Question: Some background, skip to the 2nd paragraph to get to the question. I have tried quite a few editors like your typical developer and still my all-time favorite was Homesite/ColdFusion Studio before it was sucked into Dreamweaver and I trust most of you will agree with me that well, yea.. Dreamweaver. Anyway, I've been running Sublime Text 2 and it's ok but I feel I need more of an IDE than a text editor. To that end I have been using NetBeans for a few months. I'm starting to love it. At home I use a Mac with TextMate and Coda but I wouldn't mind moving to NetBeans completely however there are a few issues that bother me. Most notably its XSL editing is annoying for a few reasons and then secondly this JavaScript issue I've been having.
I like the ability to jump around a JavaScript file using ctrl+click on methods and such, alt+back to move back and being able to see the outline of your methods and classes in the navigator. However my issue is that in my Javascript files NetBeans doesn't seem to be able to figure out my class and its methods. I use a pattern for writing my singleton classes that has proved indispensable for me. I write such classes as follows:
'''
// create class to contain code for this page
var FieldMgmt = function() {
// vars local to the class
var Fields = {}; // Store the form fields of the class
return {
// startup method
init: function() {
// initialize properties
console.log('field management intialized');
// capture the fields
this.Fields = Fields = {
field1: $('select[name=field1]') // field One
,field2: $('select[name=field2]') // field Two
,field3: $('select[name=field3]') // field Three
};
this.initEvents(); // setup events
}
// initialize events
,initEvents: function(){
}
// method 1
,method1: function(arg1, arg2){
}
// method 2
,method2: function(arg1, arg2){
}
}; // end return of FieldMgmt
}(); // end FieldMgmt
// start the code for this page
$(document).ready( function(doc){ FieldMgmt.init(); } );
'''
And below is a picture of what shows up in my navigator for this file:

As you can see, none of my methods show up in the navigator such as 'initEvents', 'method1', 'method2', etc. ctrl+click-ing a method call as well doesn't go to the method declaration. So NetBeans just doesn't know this is a class. I've had similar problems with this pattern before in other editors, for instance NotePad++ and I was able to get the editor to figure out my file by modifying the regular expressions used to parse the file.
I can survive without this feature but if I could get this to work then this would be my editor of choice as these files can get rather large and being able to see all the methods and jump around the file quickly by ctrl+click-ing, etc. would be fantastic.
I'm using NetBeans 7.3 with everything updated to the latest as of today on Windows Server 2003. Any help would be greatly appreciated. Is there anyway for me to modify NetBeans in order for it to be aware of my methods? Are there plugins for this? Thanks in advance.
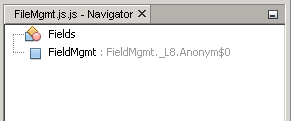
Answer: In your example code you return a closure that keeps a variable named 'Fields' as "private" but the first thing you do in init is expose it publicly by declaring this.Fields=Fields. With the example code posted you might as well declare FieldMgmt as an object literal and have NetBeans recognize it to have it's properties show up in the Navigator.
'''
var FieldMgmt = {
init: function() {
}
,initEvents: function(){
}
,method1: function(arg1, arg2){
}
,method2: function(arg1, arg2){
}
};
'''